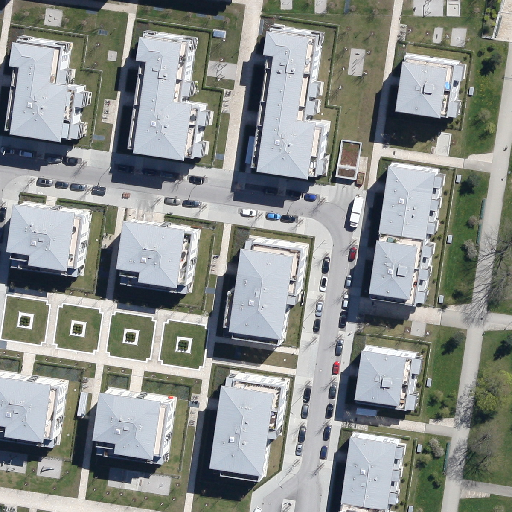
Referring expression: vehicle in the parking area